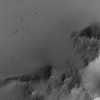
Atmospheric dust classification: not_dusty